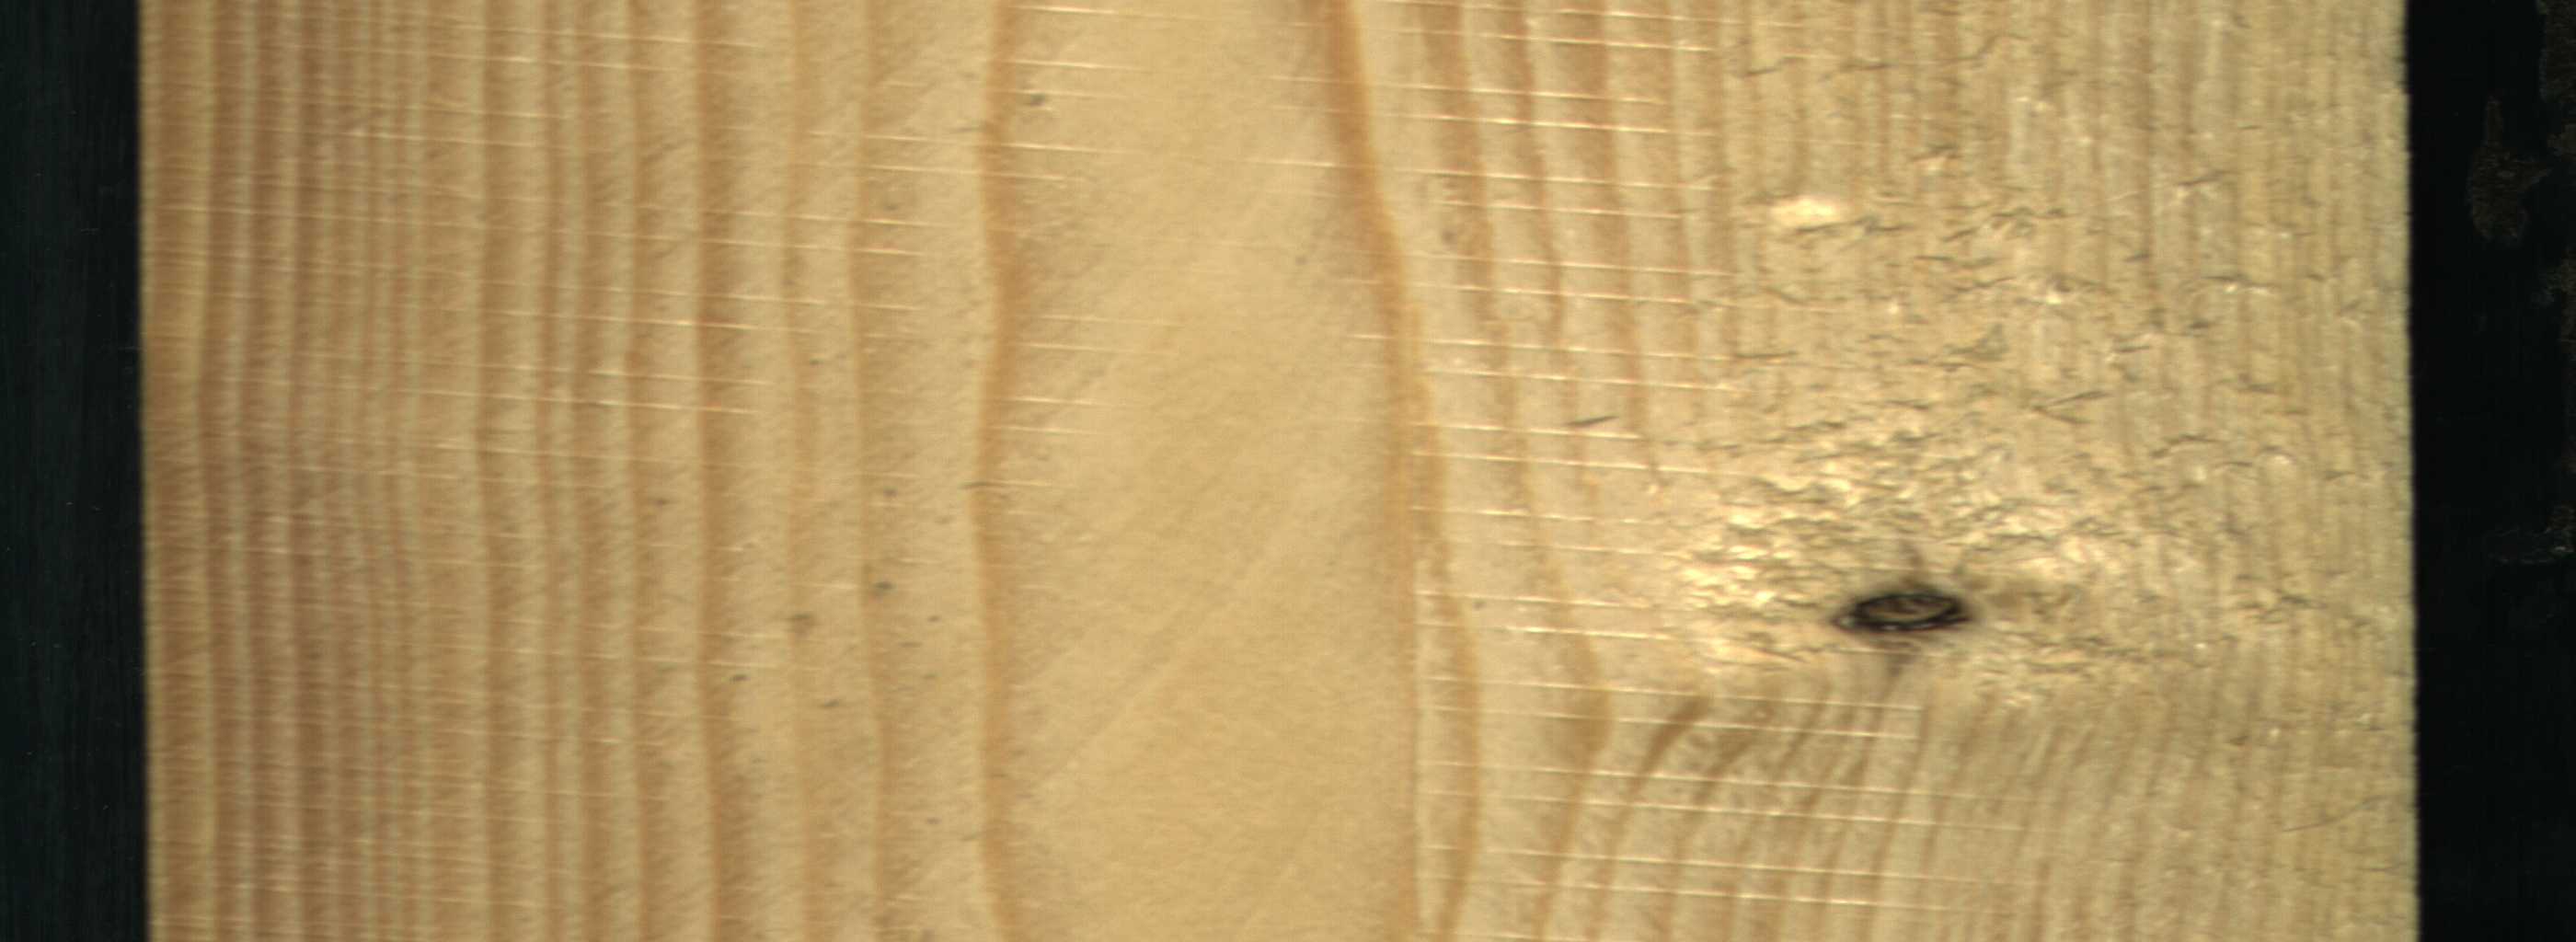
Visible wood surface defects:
Dead_Knot